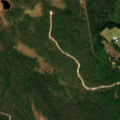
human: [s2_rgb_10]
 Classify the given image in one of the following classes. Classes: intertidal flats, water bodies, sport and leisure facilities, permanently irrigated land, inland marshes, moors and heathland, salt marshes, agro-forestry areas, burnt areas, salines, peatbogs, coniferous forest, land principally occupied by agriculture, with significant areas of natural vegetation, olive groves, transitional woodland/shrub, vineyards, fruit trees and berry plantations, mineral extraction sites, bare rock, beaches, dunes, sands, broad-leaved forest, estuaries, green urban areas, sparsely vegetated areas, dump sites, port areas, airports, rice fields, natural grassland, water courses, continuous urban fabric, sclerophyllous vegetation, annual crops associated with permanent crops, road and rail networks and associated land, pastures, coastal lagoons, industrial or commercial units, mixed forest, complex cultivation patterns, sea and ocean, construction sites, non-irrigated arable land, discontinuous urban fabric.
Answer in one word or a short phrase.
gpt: coniferous forest, mixed forest, transitional woodland/shrub